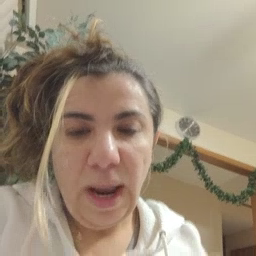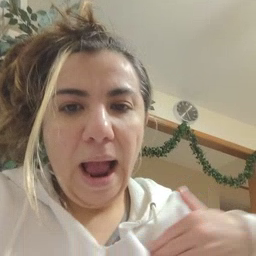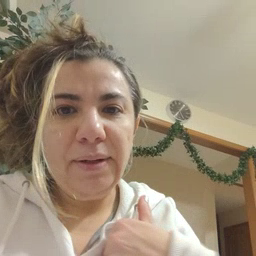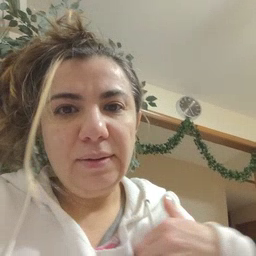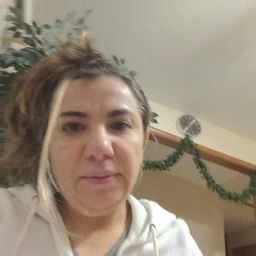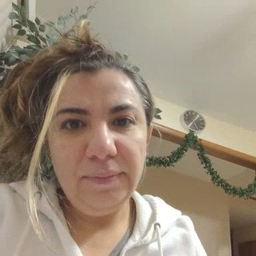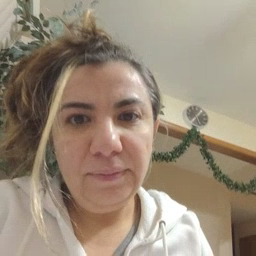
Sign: animal